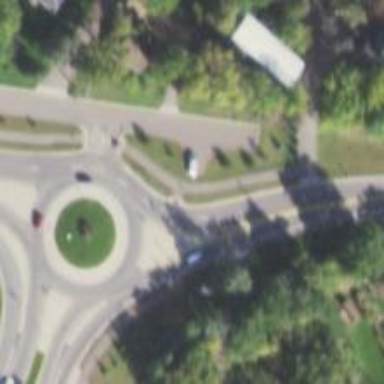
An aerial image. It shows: Roundabout at tertiary road junction.